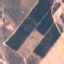
Land use / land cover: PermanentCrop